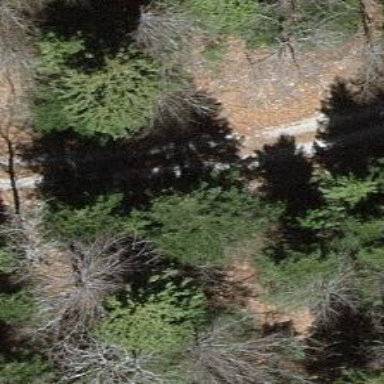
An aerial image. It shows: Unpaved track with grade2 surface.